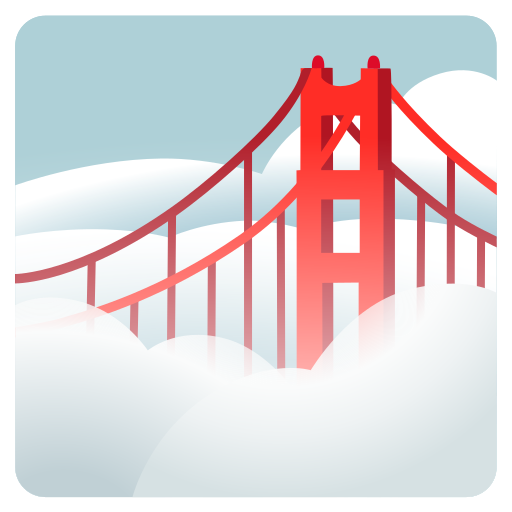
Emoji: 🌁